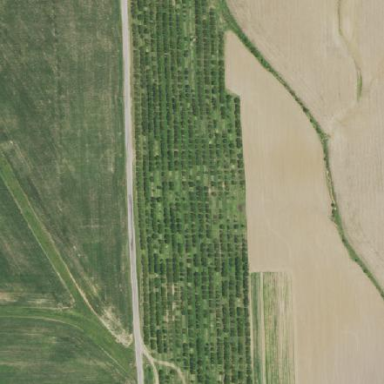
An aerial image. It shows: Orchard planted with peach trees.